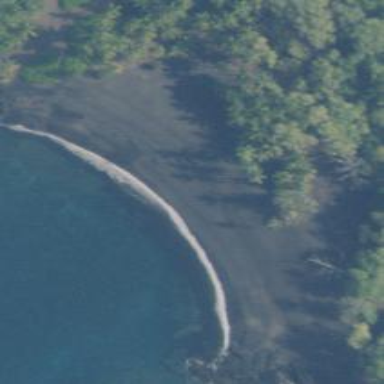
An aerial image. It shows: Beautiful beach with natural surroundings.